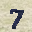
Label: 7